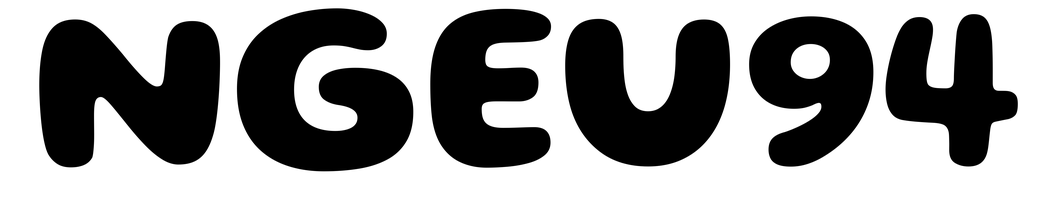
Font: Gluten_Bold